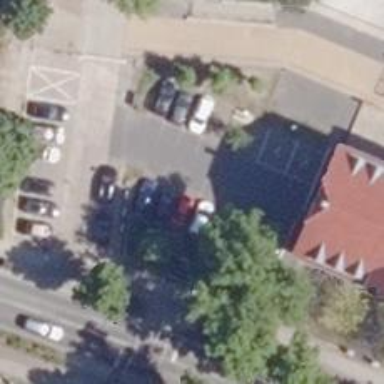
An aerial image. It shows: Normal parking space available at the amenity.